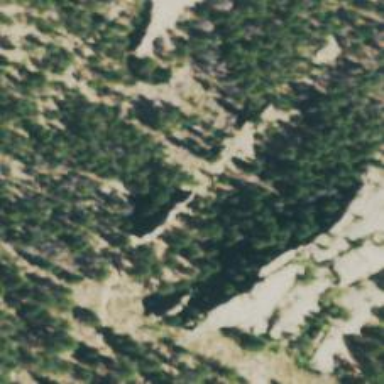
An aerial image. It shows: Craggy cliff ideal for climbing.